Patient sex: M
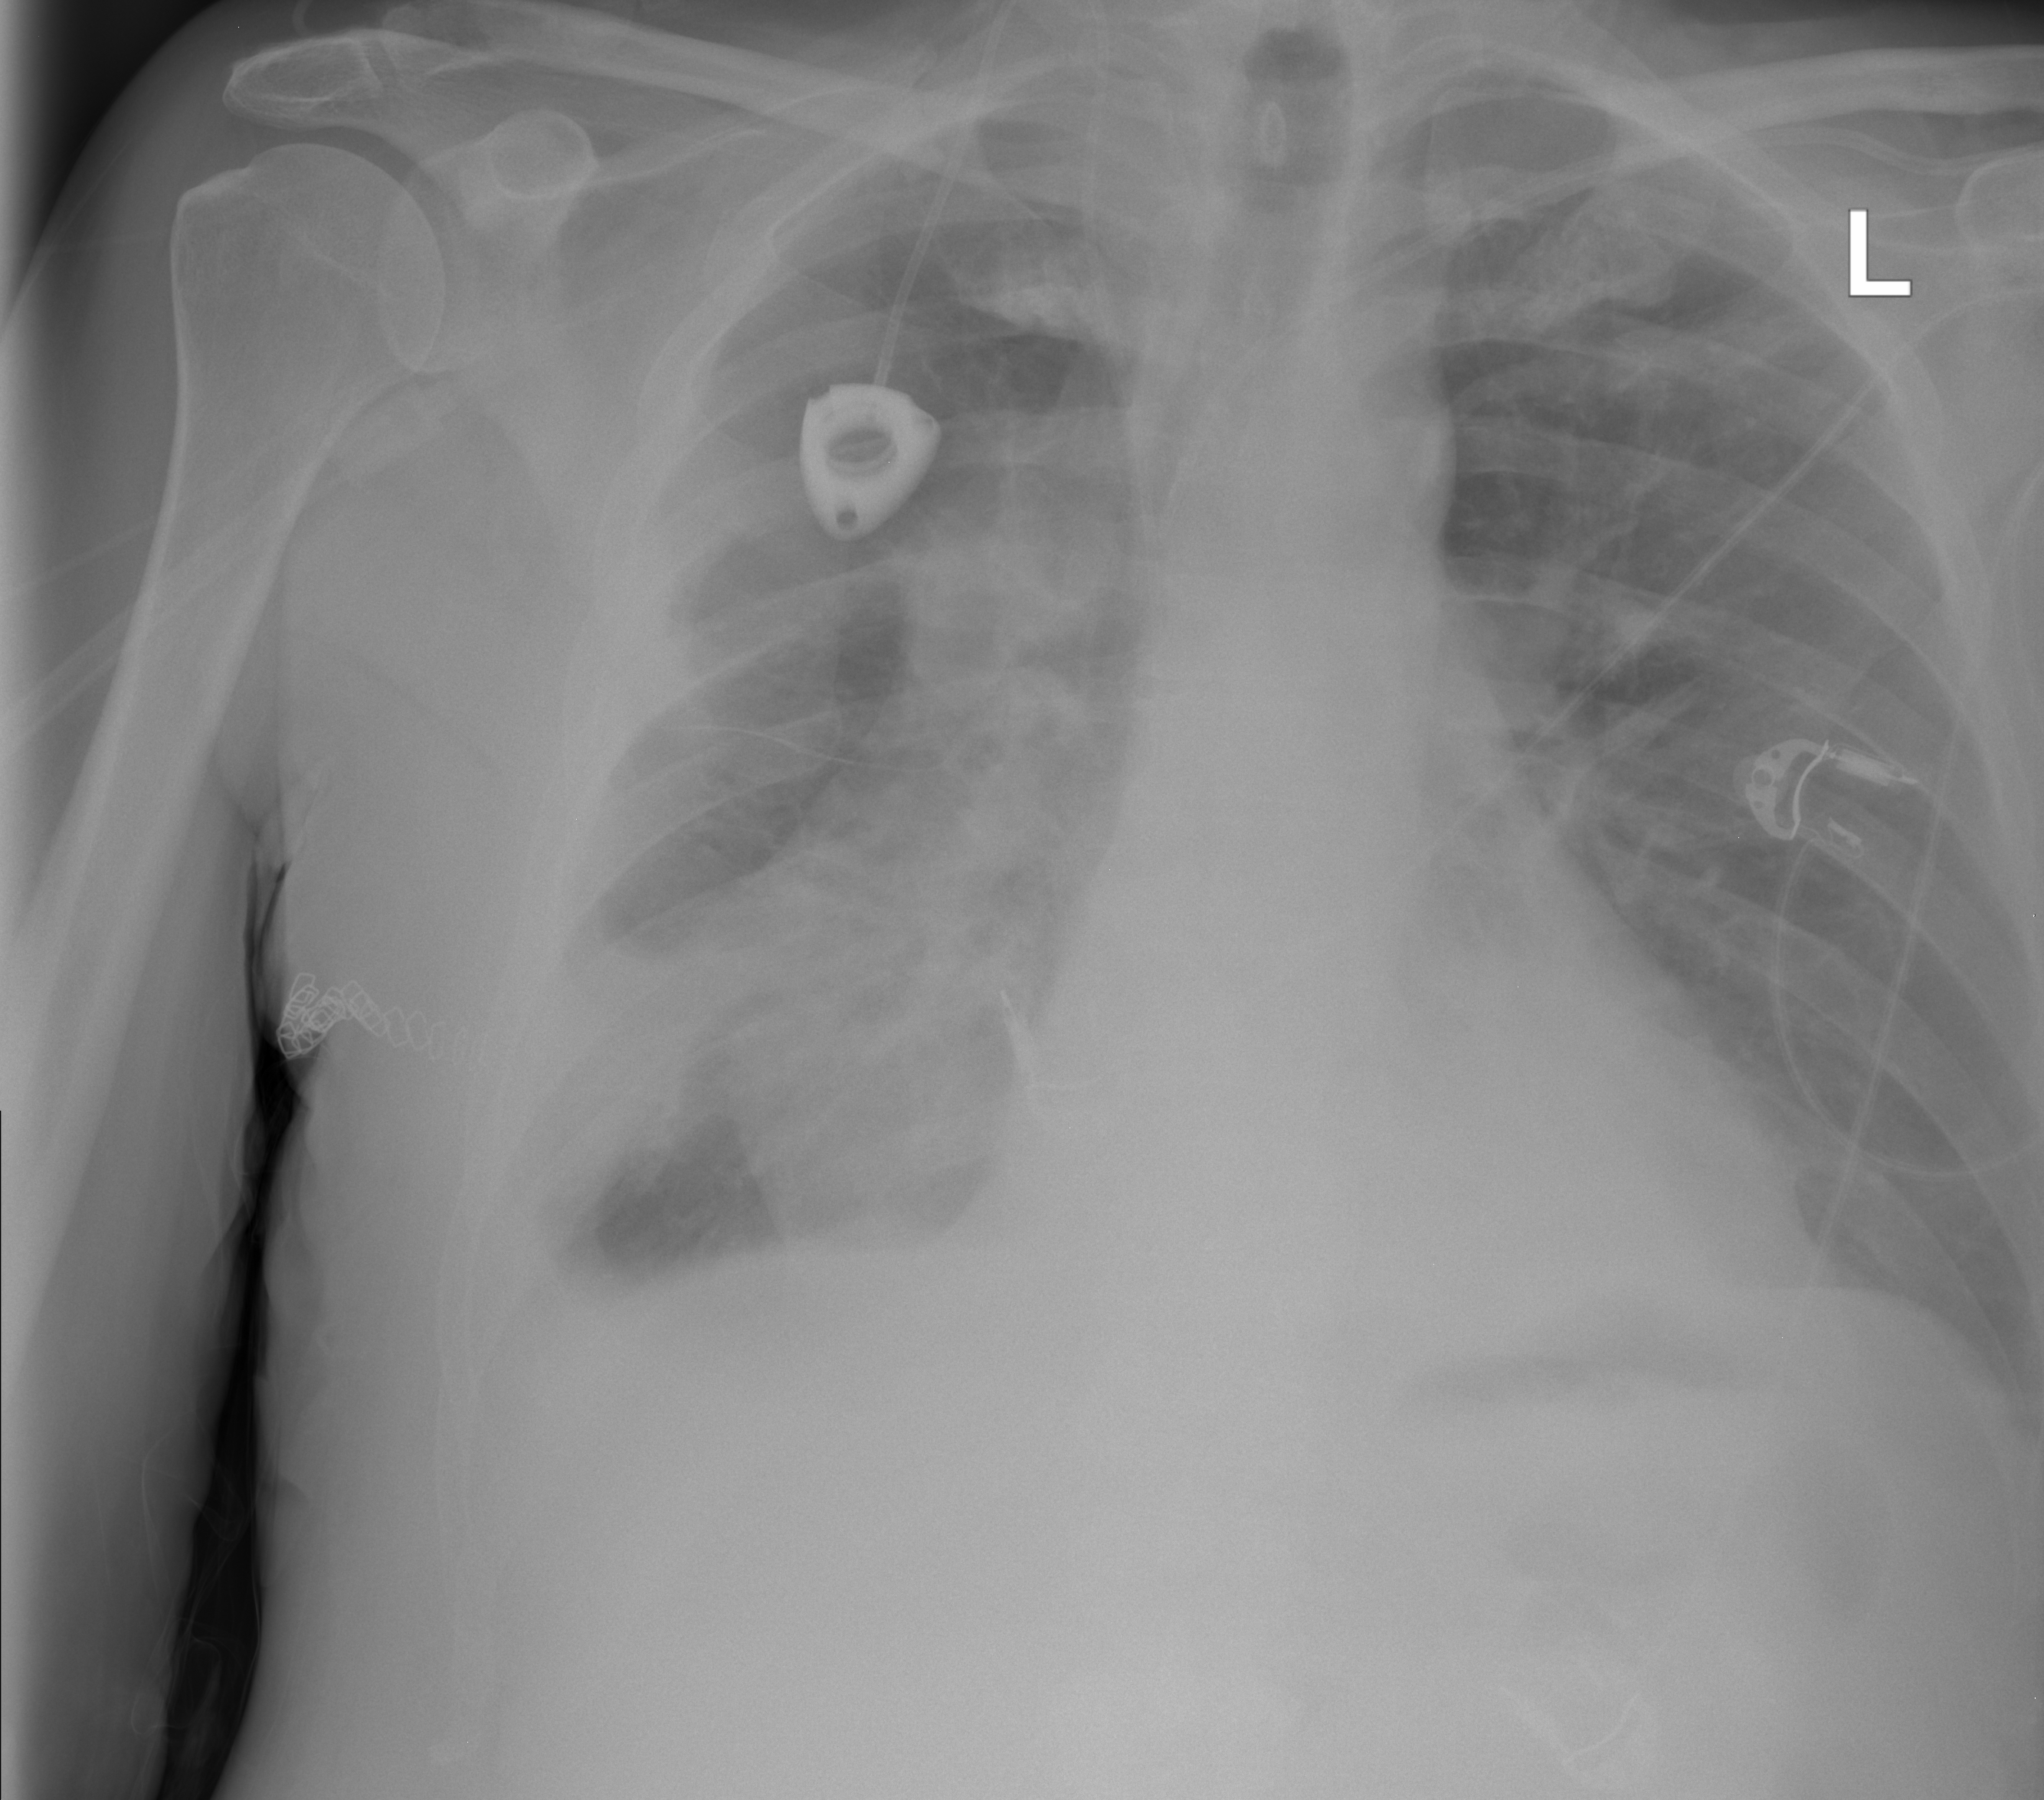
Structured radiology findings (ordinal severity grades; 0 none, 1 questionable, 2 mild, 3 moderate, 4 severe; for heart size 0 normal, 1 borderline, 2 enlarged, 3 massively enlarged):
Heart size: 0
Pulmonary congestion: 0
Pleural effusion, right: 3
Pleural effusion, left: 1
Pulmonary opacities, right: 0
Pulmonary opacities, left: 0
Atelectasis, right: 3
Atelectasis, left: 0